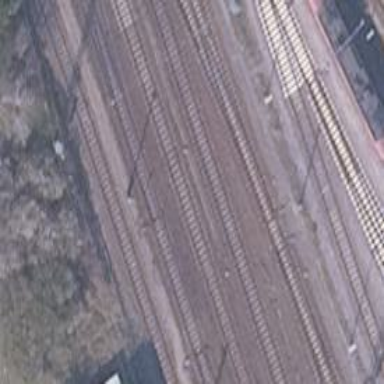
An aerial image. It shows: Railway switch with the turnout side on the right.